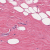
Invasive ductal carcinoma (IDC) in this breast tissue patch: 0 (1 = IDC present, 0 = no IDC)